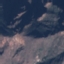
Land use / land cover class: HerbaceousVegetation